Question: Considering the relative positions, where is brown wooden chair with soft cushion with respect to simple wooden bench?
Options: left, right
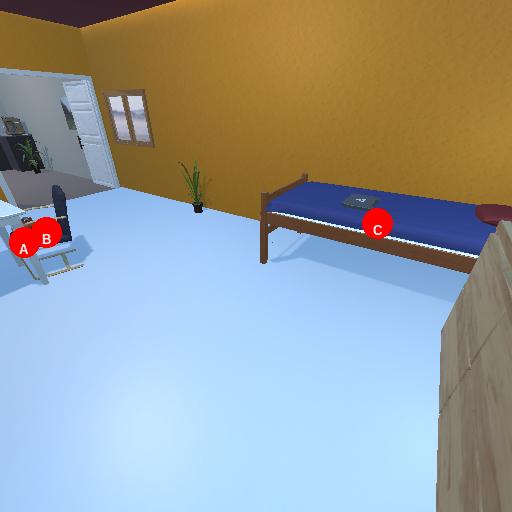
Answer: left